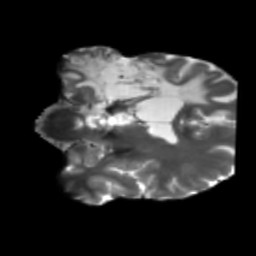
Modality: T2w
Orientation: coronal
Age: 41
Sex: male
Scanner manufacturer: siemens
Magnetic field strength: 3 T
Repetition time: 5.25 s
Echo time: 0.08 s